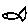
Label: fish